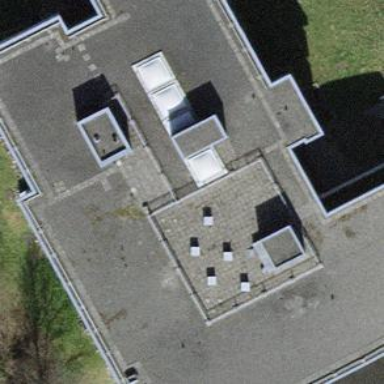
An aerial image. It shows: University building.